Field crop: maize
Growth stage: 2
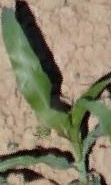
Species: maize